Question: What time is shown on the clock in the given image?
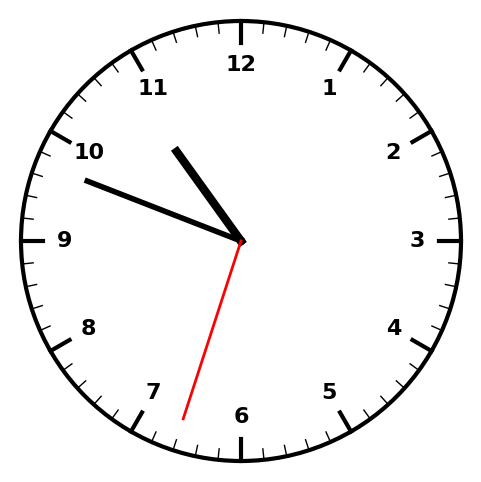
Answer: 10:48:33